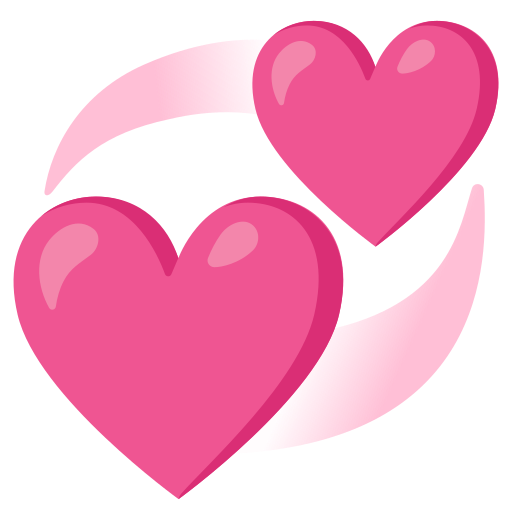
Emoji: 💞